Aerial crown-view tile of a tropical tree (Barro Colorado Island, Panama), acquired 20240813:
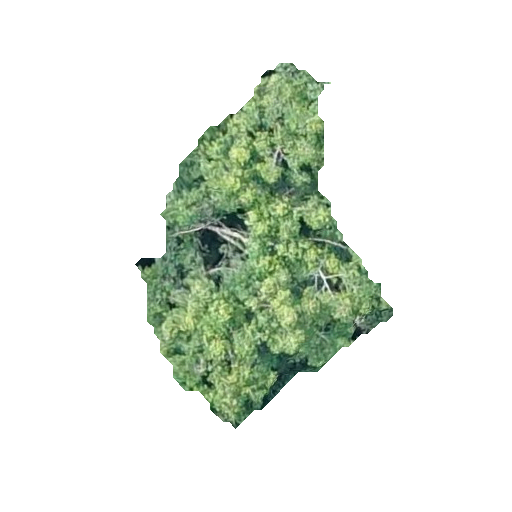
Species: Guatteria lucens
GBIF accepted scientific name: Guatteria lucens
Crown area: 77.958 m²